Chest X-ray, AP view. Patient: 52 years old, sex F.
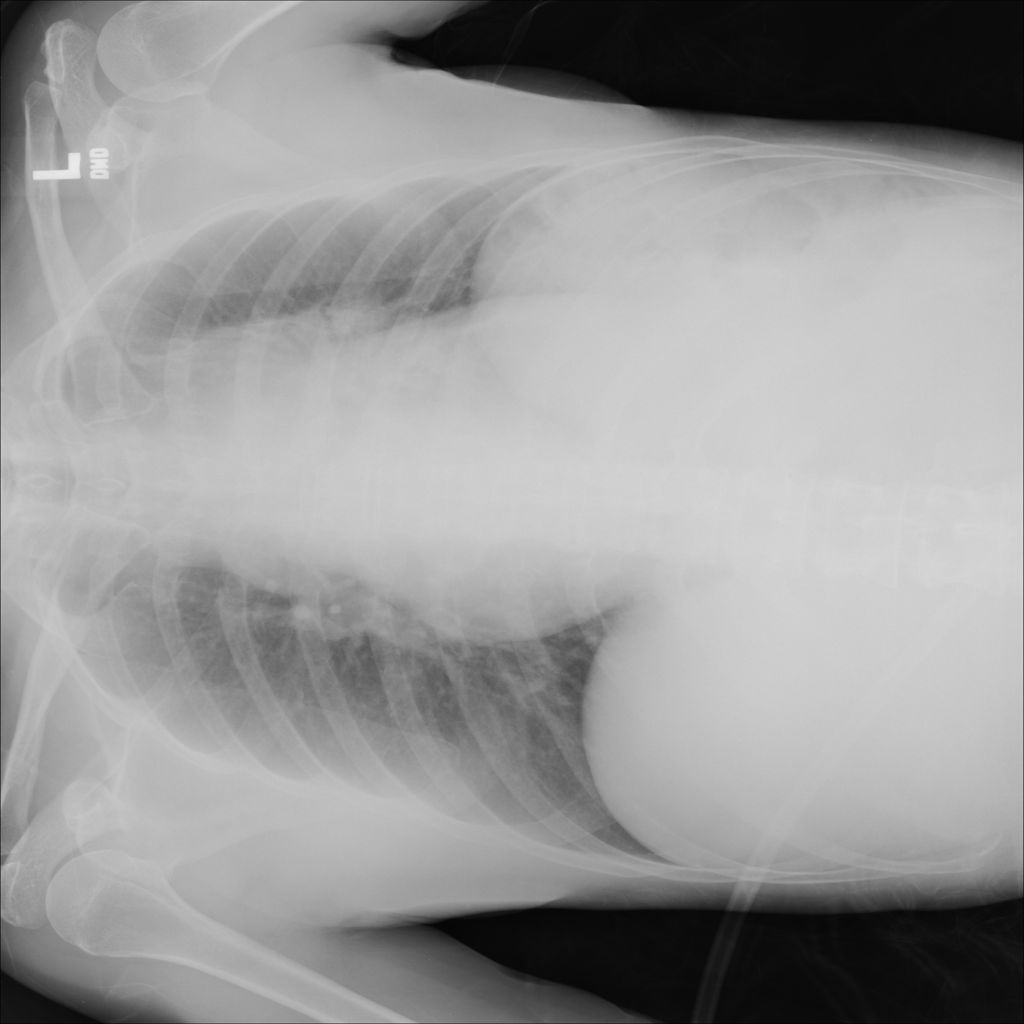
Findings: Atelectasis, Infiltration